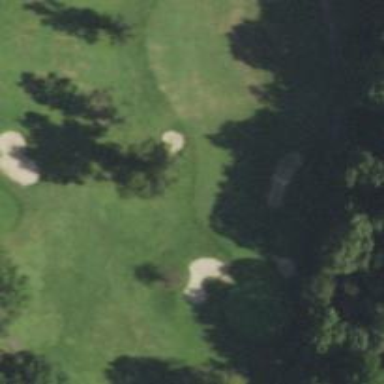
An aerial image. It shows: View of golf hole.